Question: I configured the domain a log time ago, but now I reciving this error, and I dont know where I can change the account and password to test more times. The namespaces can read and write the another server shared folder normally but I really need this replication.

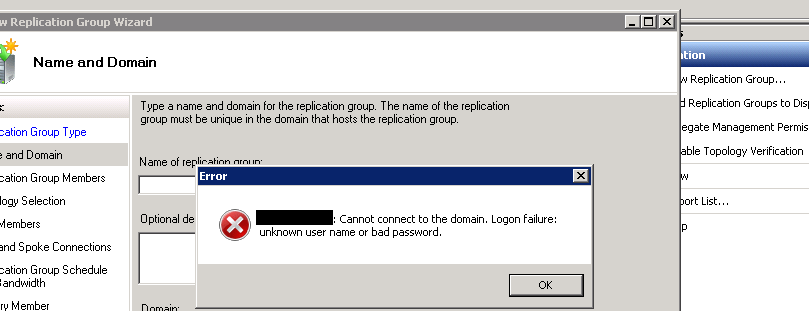
Answer: I logout ADM server name account and login whit Domain ADM and everthing is working good.